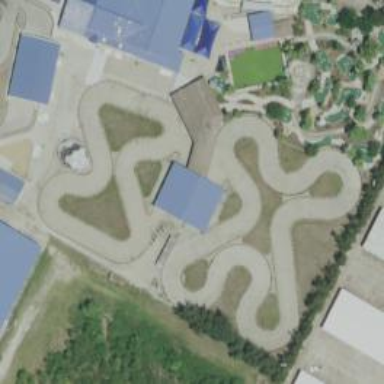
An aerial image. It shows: Karting raceway.